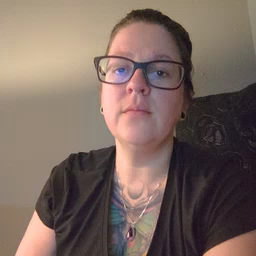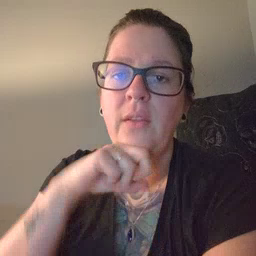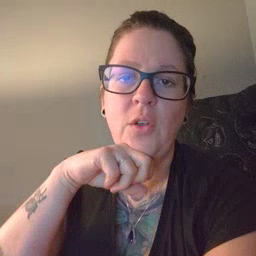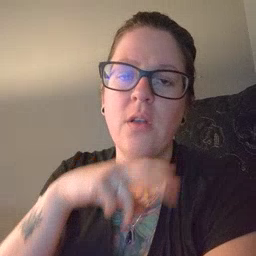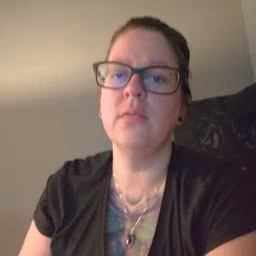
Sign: frog